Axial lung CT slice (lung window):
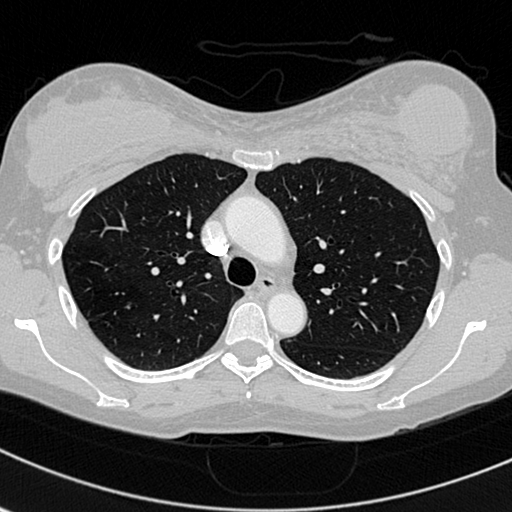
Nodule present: no